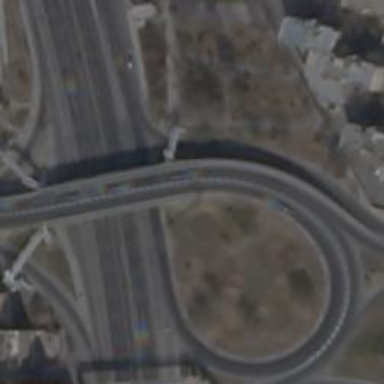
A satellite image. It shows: Primary highway crossing over bridge.